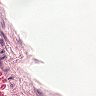
Metastatic tissue present: no